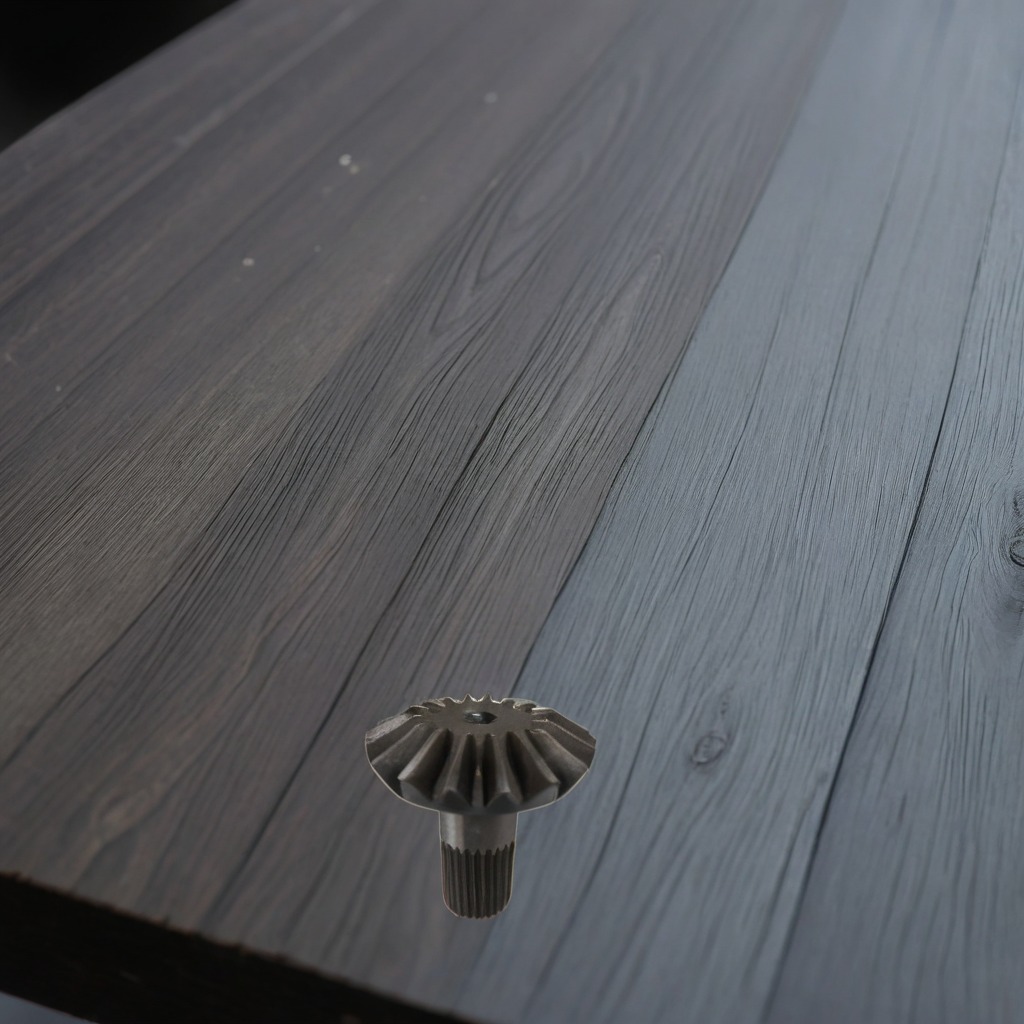
A steel gear with teeth is lying on a table.